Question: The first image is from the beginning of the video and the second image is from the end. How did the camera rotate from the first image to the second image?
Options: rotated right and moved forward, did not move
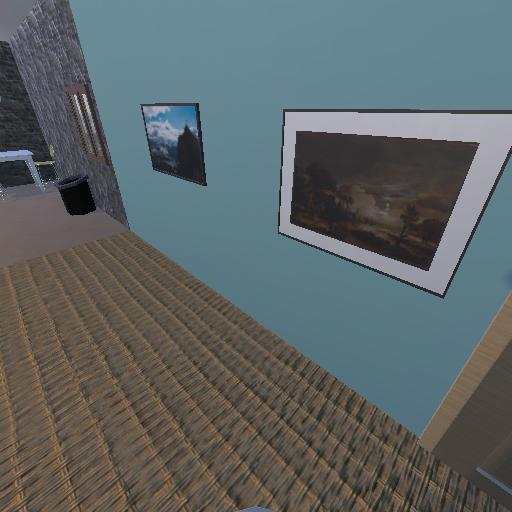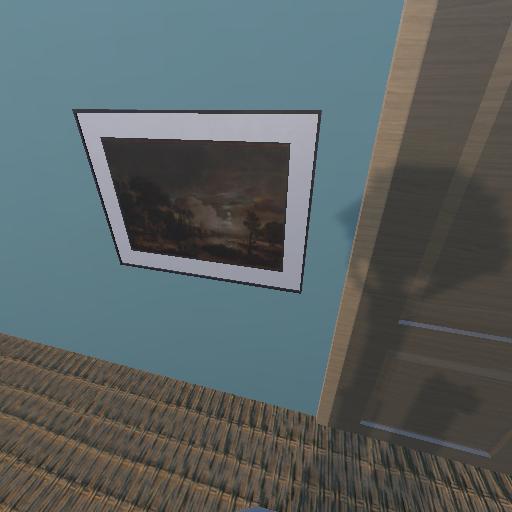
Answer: rotated right and moved forward